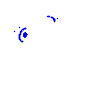
Particle: pion